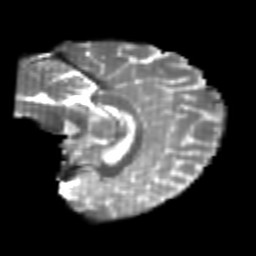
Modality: T2w
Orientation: sagittal
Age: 22
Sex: female
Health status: healthy
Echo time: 0.074 s